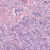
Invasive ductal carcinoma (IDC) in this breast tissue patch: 1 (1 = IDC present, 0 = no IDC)